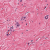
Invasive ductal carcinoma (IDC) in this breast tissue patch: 0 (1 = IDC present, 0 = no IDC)